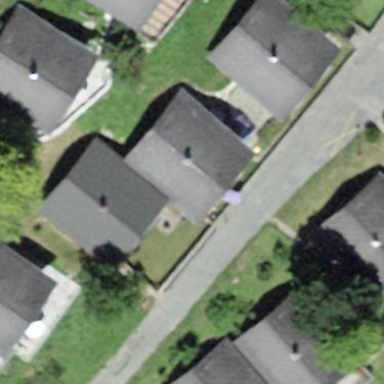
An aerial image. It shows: Detached building.